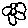
Label: flower